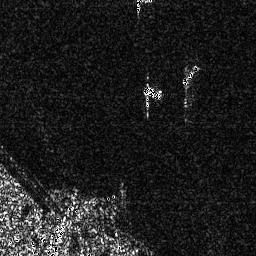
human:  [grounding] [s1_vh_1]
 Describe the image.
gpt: In the satellite image, there is  <ref>1 small ship </ref> <box>[[54, 32, 63, 39, 0]]</box> located at center,  <ref>1 medium ship </ref> <box>[[69, 23, 78, 33, 0]]</box> located at top right.